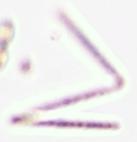
Label: Thalassionema